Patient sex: M
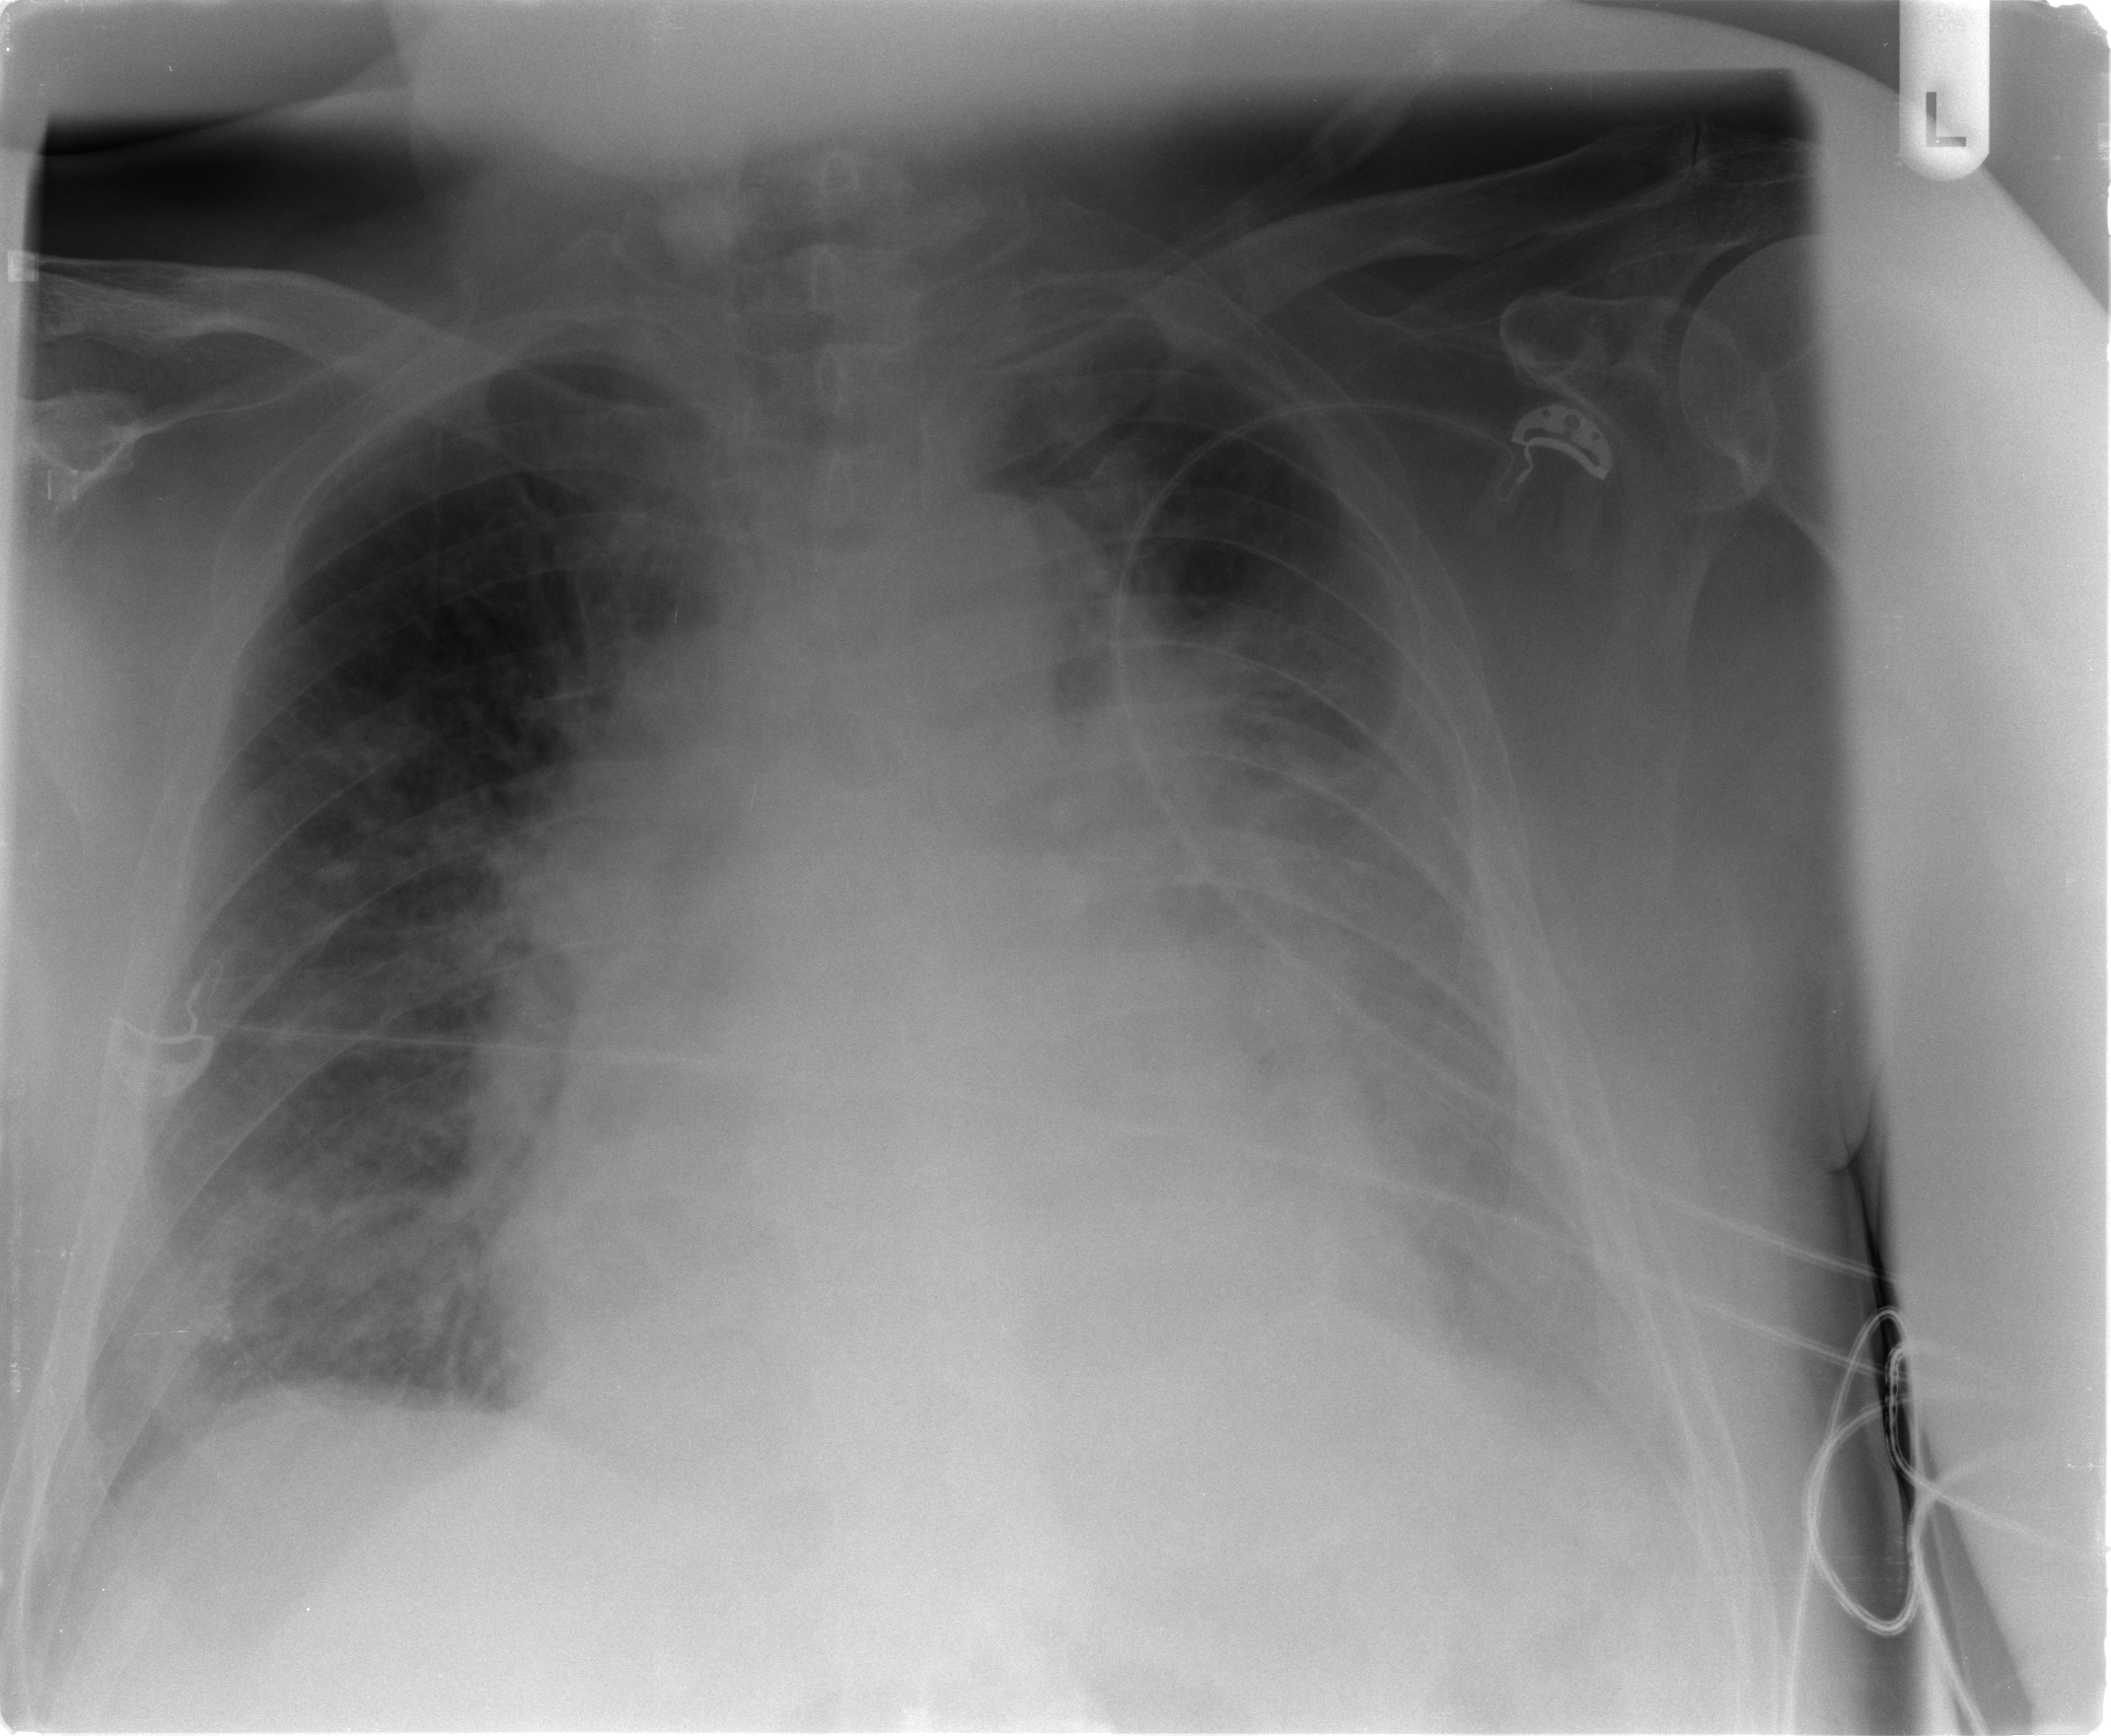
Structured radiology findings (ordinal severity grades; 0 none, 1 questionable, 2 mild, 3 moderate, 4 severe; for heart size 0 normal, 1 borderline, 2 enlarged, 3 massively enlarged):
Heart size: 2
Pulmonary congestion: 3
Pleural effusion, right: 0
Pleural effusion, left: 2
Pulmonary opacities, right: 0
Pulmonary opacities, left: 0
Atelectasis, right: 2
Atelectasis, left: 2